Question: I am creating a select which brings me beyond the results of the table a column with a range of 15 minutes.
What I am trying to do, is to group hours between 00:00 and 00:15 in a 0:15 range.
After grouping the registers between 0:16 and 0:30 in a 0:30 range. This I will do for all hours in a day.
Below, I describe my select. If someone can help me develop a line of thought. Tks a lot.
'''
CREATE OR REPLACE FORCE VIEW "ARADMIN"."GSC_VW_INC_DIARIOS"("ID_INCIDENTE", "STATUS_INCIDENTE", "DATAHORA_CRIACAO", "DATA_CRIACAO", "HORA_CRIACAO", "PRIORIDADE", "IMPACTO", "URGENCIA")
AS
SELECT T2318.C1,
CASE (T2318.C7)
WHEN 0
THEN 'NOVO'
WHEN 1
THEN 'DESIGNADO'
WHEN 2
THEN 'EM ANDAMENTO'
WHEN 3
THEN 'PENDENTE'
WHEN 4
THEN 'RESOLVIDO'
WHEN 5
THEN 'FECHADO'
WHEN 6
THEN 'CANCELADO'
END,
TO_CHAR(secs_to_datetime(T2318.C3),'DD/MM/YYYY HH24:MI:SS'),
TO_CHAR(secs_to_date(T2318.C3),'DD/MM/YYYY'),
CASE TO_CHAR(secs_to_hour(T2318.C3),'HH24:MI')
WHEN TO_CHAR(secs_to_hour(T2318.C3),'HH24:MI') BETWEEN ('00:00' AND '00:15')
THEN '00:15'
END,
CASE (T2318.C1000000164)
WHEN 0
THEN 'CRITICO'
WHEN 1
THEN 'ALTO'
WHEN 2
THEN 'MEDIO'
WHEN 3
THEN 'BAIXO'
END,
CASE (T2318.C1000000163)
WHEN 1000
THEN 'EXTENSIVO/DIFUNDIDO'
WHEN 2000
THEN 'SIGNIFICATIVO/GRANDE'
WHEN 3000
THEN 'MODERADO/LIMITADO'
WHEN 4000
THEN 'MENOR/LOCALIZADO'
END,
CASE (T2318.C1000000162)
WHEN 1000
THEN 'CRITICO'
WHEN 2000
THEN 'ALTO'
WHEN 3000
THEN 'MEDIO'
WHEN 4000
THEN 'BAIXO'
END
FROM T2318
WHERE T2318.C3 > <PHONE>;
'''
To ilustrate what I am trying. I will paste the print of select result

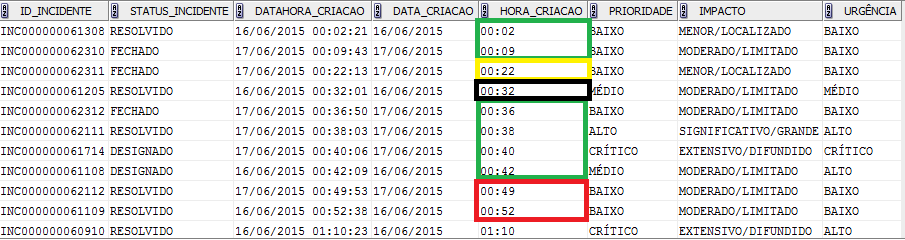
Answer: If you're starting with a date value, or in this case a value that has been converted to a date, you can find which 15 minute block of the day it belongs to be manipulating the number of seconds past midnight; which you can get from 'to_char()' with the 'SSSSS' format model.
'''
select to_char(sysdate, 'YYYY-MM-DD HH24:MI:SS') as now_time,
to_char(sysdate, 'SSSSS') as now_secs
from dual;
NOW_TIME NOW_S
------------------- -----
2015-06-18 18:25:49 66349
'''
You can round the the number of seconds down to the start of a 15-minute period by dividing by 900 (15 * 60), truncating or flooring it to get an integer value, and multiply back by 900:
'''
select to_char(sysdate, 'YYYY-MM-DD HH24:MI:SS') as now_time,
to_char(sysdate, 'SSSSS') as now_secs,
to_number(to_char(sysdate, 'SSSSS'))/900 as calc1,
floor(to_number(to_char(sysdate, 'SSSSS'))/900) as calc2,
floor(to_number(to_char(sysdate, 'SSSSS'))/900) * 900 as calc3
from dual;
NOW_TIME NOW_S CALC1 CALC2 CALC3
------------------- ----- ---------- ---------- ----------
2015-06-18 18:25:49 66349 73.<PHONE> 73 65700
'''
And you can convert that back to a time by adding it back to a date:
'''
select to_char(sysdate, 'YYYY-MM-DD HH24:MI:SS') as now_time,
to_char(sysdate, 'SSSSS') as now_secs,
floor(to_number(to_char(sysdate, 'SSSSS'))/900) * 900 as calc3,
to_char(date '1970-01-01'
+ (floor(to_number(to_char(sysdate, 'SSSSS'))/900) * 900 / 86400),
'HH24:MI:SS') as calc4
from dual;
NOW_TIME NOW_S CALC3 CALC4
------------------- ----- ---------- --------
2015-06-18 18:25:49 66349 65700 18:15:00
'''
You probably want to preserve the date though, so you can add it to 'trunc(<original_date>)' instead. Unless you only have data within a single day, or want to show the same time from multiple days bundled together, I suppose.
Here's a demo with 10 randomly-generated times, showing the 15-minute block they're assigned to:
'''
with t (date_field) as (
select sysdate - dbms_random.value(0, 1)
from dual
connect by level <= 10
)
select to_char(date_field, 'YYYY-MM-DD HH24:MI:SS') as datefield,
to_char(date_field, 'SSSSS') as time_secs,
floor(to_number(to_char(date_field, 'SSSSS'))/900) * 900
as fifteen_min_block_secs,
to_char(trunc(date_field)
+ (floor(to_number(to_char(date_field, 'SSSSS'))/900) * 900) / 86400,
'YYYY-MM-DD HH24:MI:SS') as fifteen_min_block
from t
order by datefield;
DATEFIELD TIME_ FIFTEEN_MIN_BLOCK_SECS FIFTEEN_MIN_BLOCK
------------------- ----- ---------------------- -------------------
2015-06-17 21:03:00 75780 75600 2015-06-17 21:00:00
2015-06-18 05:07:28 18448 18000 2015-06-18 05:00:00
2015-06-18 05:48:42 20922 20700 2015-06-18 05:45:00
2015-06-18 07:23:03 26583 26100 2015-06-18 07:15:00
2015-06-18 08:24:57 30297 29700 2015-06-18 08:15:00
2015-06-18 08:52:06 31926 31500 2015-06-18 08:45:00
2015-06-18 10:59:14 39554 38700 2015-06-18 10:45:00
2015-06-18 11:47:05 42425 42300 2015-06-18 11:45:00
2015-06-18 12:08:37 43717 43200 2015-06-18 12:00:00
2015-06-18 17:07:23 61643 61200 2015-06-18 17:00:00
'''
So you'd need to have the
'''
trunc(date_field)
+ (floor(to_number(to_char(date_field, 'SSSSS'))/900) * 900) / 86400
'''
or the slightly simpler
'''
trunc(date_field)
+ floor(to_number(to_char(date_field, 'SSSSS'))/900) / 96
'''
part in your 'group by' clause, and probably in your select list for display.
---
Assuming T2318.C3 is seconds since the epoch, you could manipulate that directly and then pass that to your 'secs_to_datetime' function:
'''
secs_to_datetime(floor(T2318.C3 / 900) * 900)
'''
So the equivalent demo to the one above, again with ten randomly-generated times in a CTE, would be:
'''
with T2318(c3) as (
select <PHONE> - dbms_random.value(0, 80000) from dual
connect by level <= 10
)
select to_char(secs_to_datetime(T2318.C3),'DD/MM/YYYY HH24:MI:SS') as datefield,
T2318.C3 as time_secs,
floor(T2318.C3/900) * 900 as fifteen_min_secs,
to_char(secs_to_datetime(floor(T2318.C3 / 900) * 900),
'DD/MM/YYYY HH24:MI:SS') as fifteen_min
from T2318
order by T2318.C3;
DATEFIELD TIME_SECS FIFTEEN_MIN_SECS FIFTEEN_MIN
------------------- ------------ ---------------- -------------------
18/06/2015 12:34:02 <PHONE> <PHONE> 18/06/2015 12:30:00
18/06/2015 15:06:25 <PHONE> <PHONE> 18/06/2015 15:00:00
18/06/2015 16:43:27 <PHONE> <PHONE> 18/06/2015 16:30:00
18/06/2015 18:57:25 <PHONE> <PHONE> 18/06/2015 18:45:00
18/06/2015 19:01:09 <PHONE> <PHONE> 18/06/2015 19:00:00
18/06/2015 20:54:09 <PHONE> <PHONE> 18/06/2015 20:45:00
19/06/2015 03:59:48 <PHONE> <PHONE> 19/06/2015 03:45:00
19/06/2015 06:58:09 <PHONE> <PHONE> 19/06/2015 06:45:00
19/06/2015 07:36:36 <PHONE> <PHONE> 19/06/2015 07:30:00
19/06/2015 07:47:26 <PHONE> <PHONE> 19/06/2015 07:45:00
'''
Or if it's in milliseconds, divide and multiply by 900000.